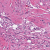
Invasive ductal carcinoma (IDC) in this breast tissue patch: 0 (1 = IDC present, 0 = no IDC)